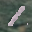
Label: 1